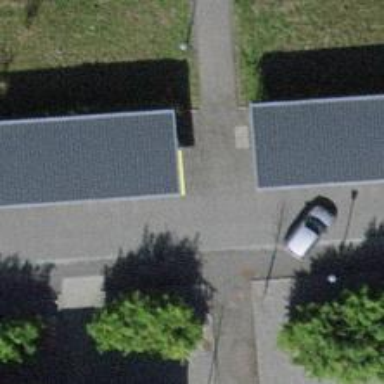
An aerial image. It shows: Unmarked road crossing.